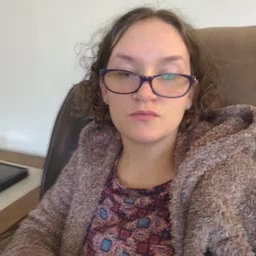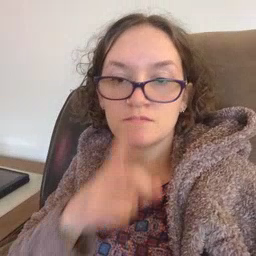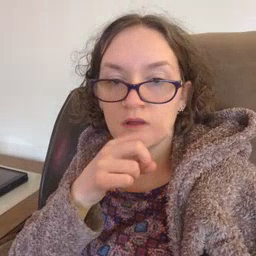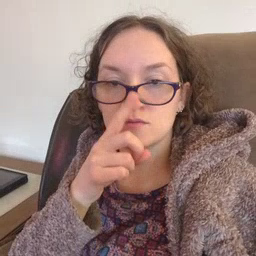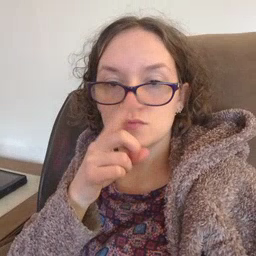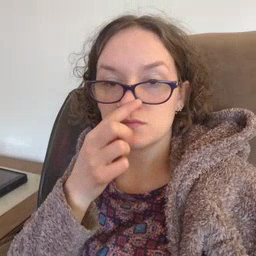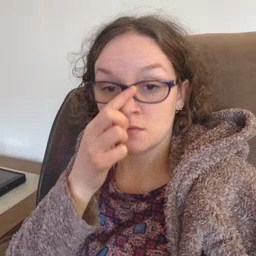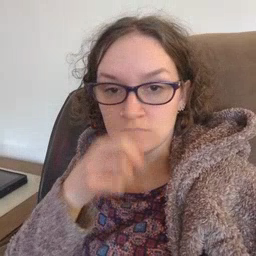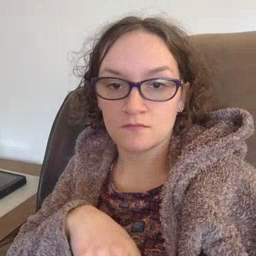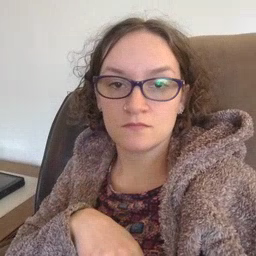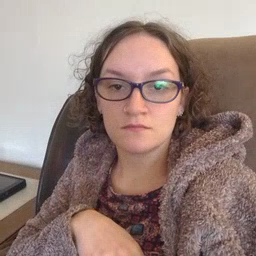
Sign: mouse